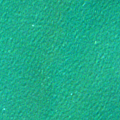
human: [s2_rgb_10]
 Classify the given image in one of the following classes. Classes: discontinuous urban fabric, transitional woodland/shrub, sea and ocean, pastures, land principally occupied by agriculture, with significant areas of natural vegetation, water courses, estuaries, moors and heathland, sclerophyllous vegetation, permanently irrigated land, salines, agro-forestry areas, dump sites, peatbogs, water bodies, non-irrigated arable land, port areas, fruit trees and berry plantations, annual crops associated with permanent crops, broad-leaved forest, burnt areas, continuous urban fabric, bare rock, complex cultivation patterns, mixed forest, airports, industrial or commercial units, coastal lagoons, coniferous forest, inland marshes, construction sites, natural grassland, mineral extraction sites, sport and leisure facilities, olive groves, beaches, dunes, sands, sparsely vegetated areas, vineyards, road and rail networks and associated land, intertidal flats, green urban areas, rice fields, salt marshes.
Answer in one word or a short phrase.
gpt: sea and ocean